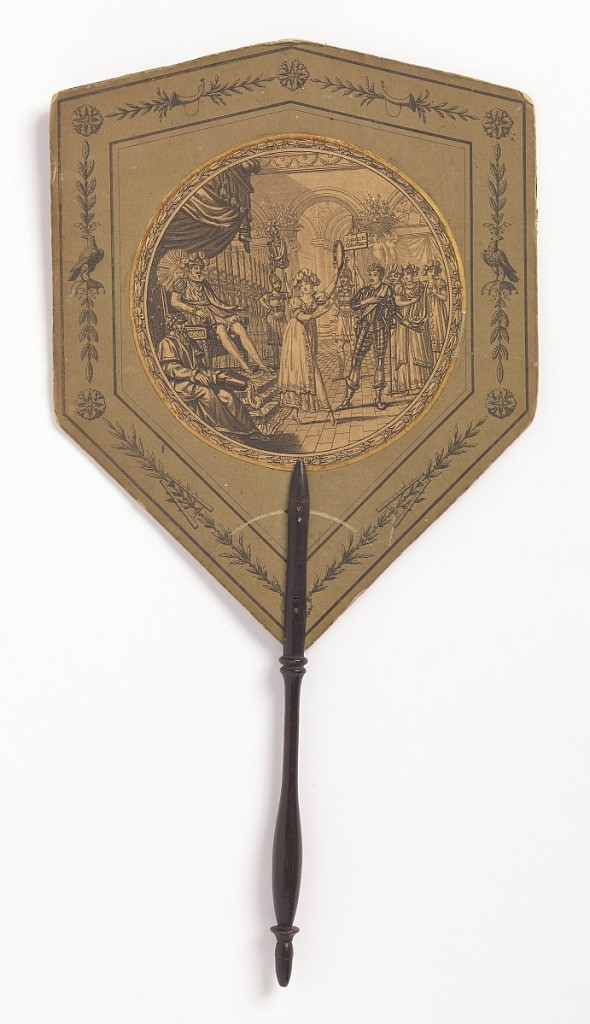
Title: Handscreen
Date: early 19th century
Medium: Engraved paper leaf with applied lithograph, turned wood handle
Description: Shield-shaped handscreen, round center medallion shows a woman dancing and playing the tambourine before the king and court; a soldier holds a standard reading "Simplicité, Constance"